Question:
I have a table which includes the information of player_id, first_timestamp, last_timestamp, and date, etc. So I have initially 10 payers on 2020-07-08, and then 18 players on 2020-07-09, some of the players from previous day might appear on 2020-07-09 again. And I'm trying to find the new players registered on 2020-07-09 that did not appear on 2020-07-08, but I got stuck. Can someone give any suggestion?
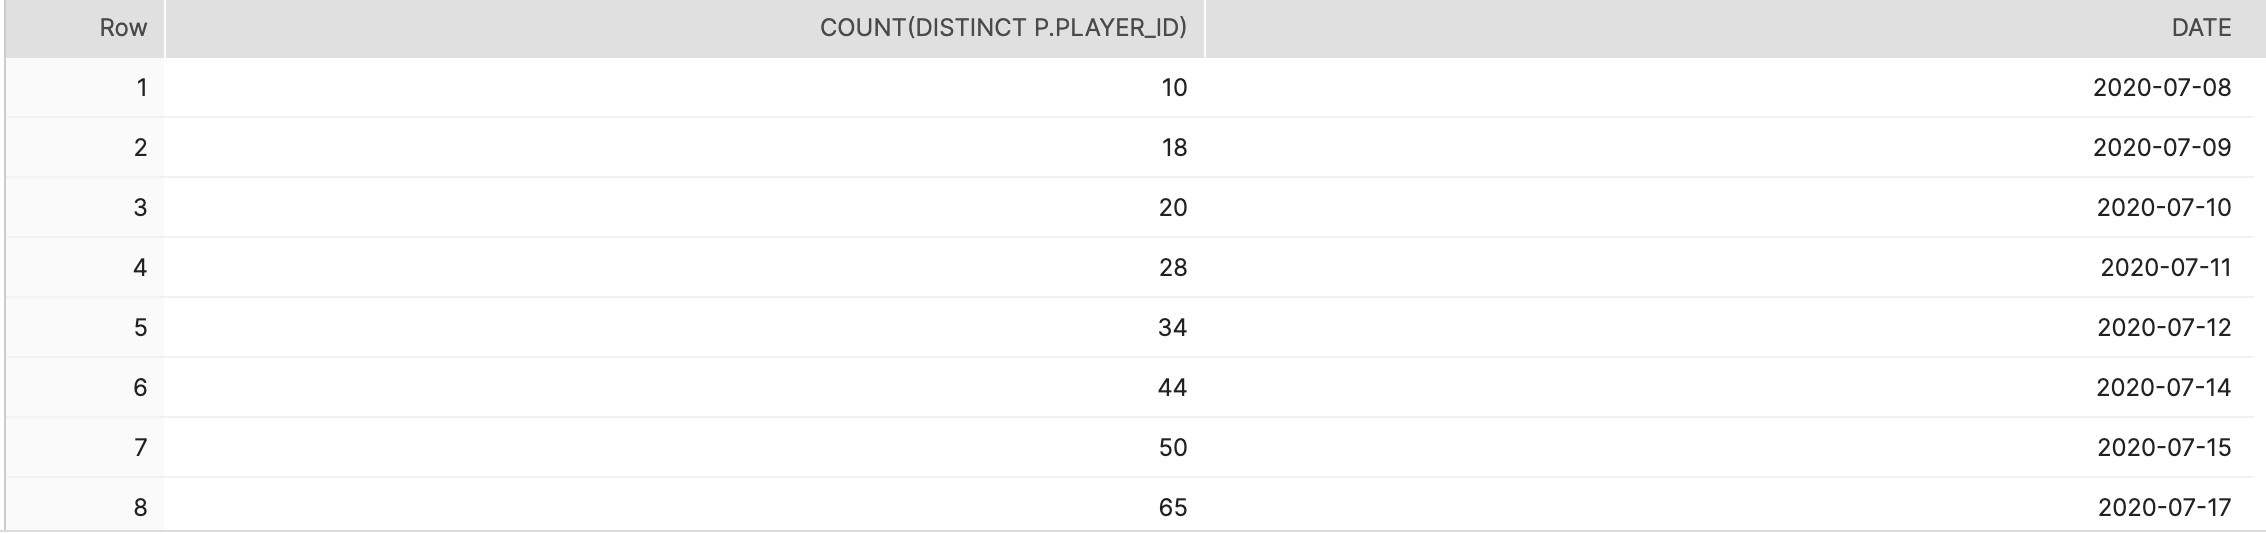
Answer: I that you want to count each user only once, on the first date when it appears. If so, use two levels of aggregation:
'''
select date, count(*) no_new_users
from (
select min(date) date
from mytable
group by player_id
) t
group by date
'''